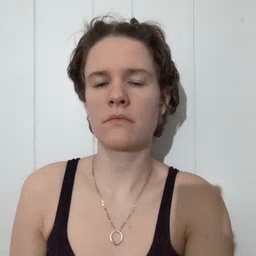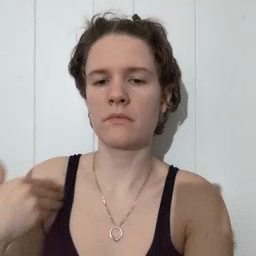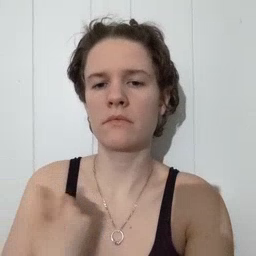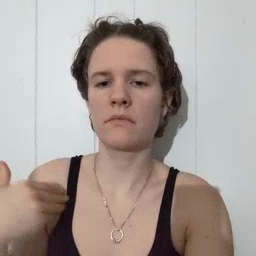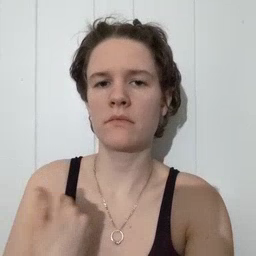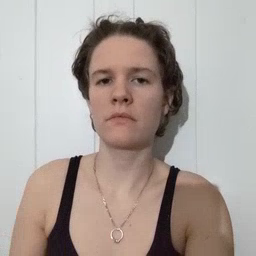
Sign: animal